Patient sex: M
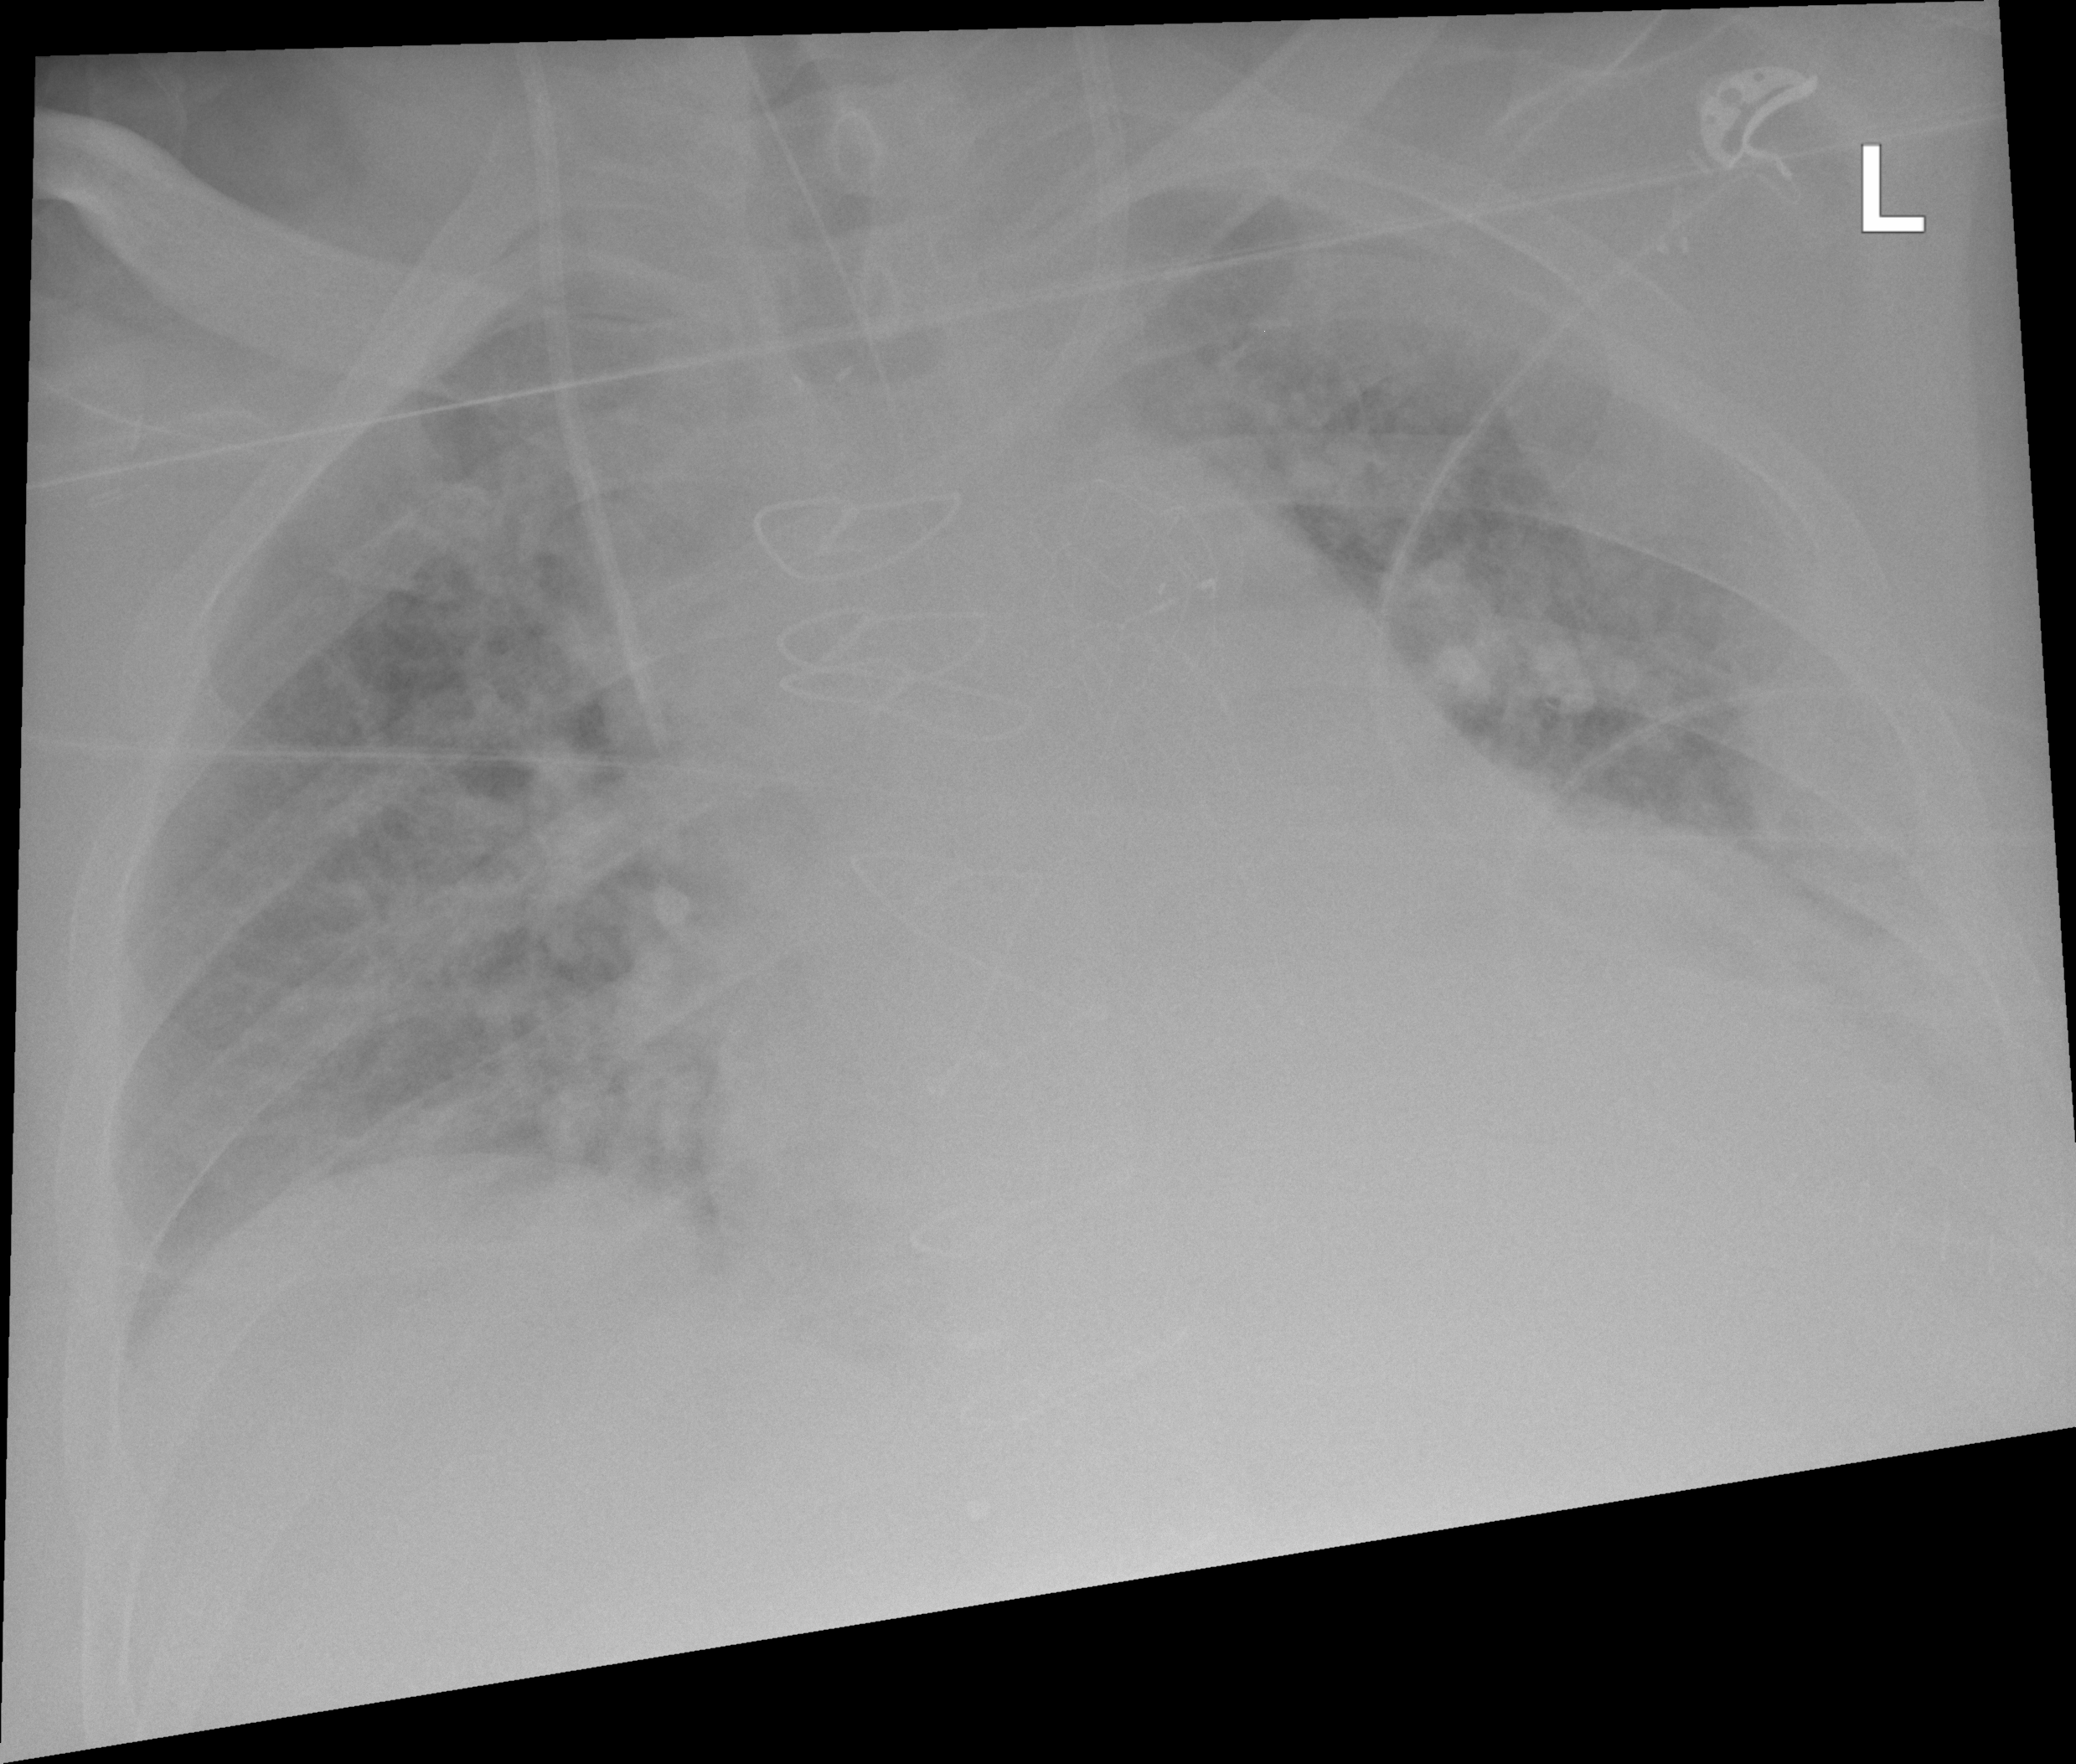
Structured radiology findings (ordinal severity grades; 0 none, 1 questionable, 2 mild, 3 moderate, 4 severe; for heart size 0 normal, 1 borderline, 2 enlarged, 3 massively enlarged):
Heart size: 2
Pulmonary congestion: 2
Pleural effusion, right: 0
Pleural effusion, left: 2
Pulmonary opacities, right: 2
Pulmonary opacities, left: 2
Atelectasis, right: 2
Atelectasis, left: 2